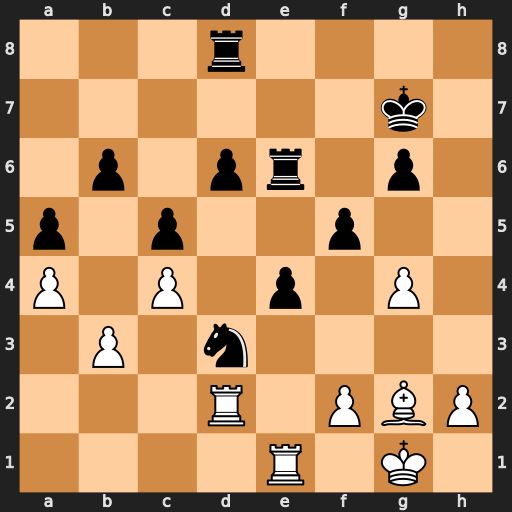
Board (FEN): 3r4/6k1/1p1pr1p1/p1p2p2/P1P1p1P1/1P1n4/3R1PBP/4R1K1
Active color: w
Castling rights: -
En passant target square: -
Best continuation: Rxd3 exd3 Rxe6 d2 Bf3